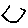
Label: hexagon